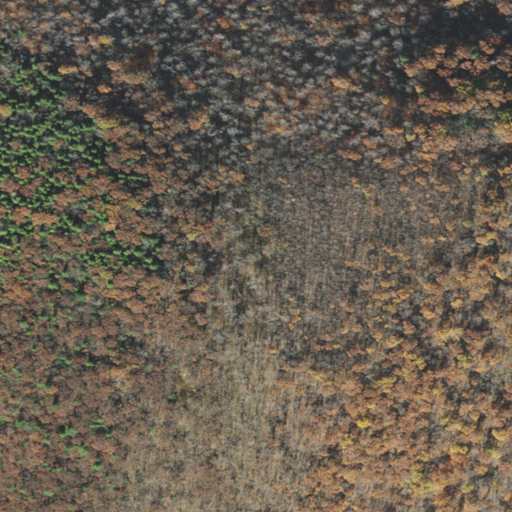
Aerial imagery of mountain in Massachusetts named Round Top Hill containing deciduous forest and mixed forest